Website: walmart
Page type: order-returns
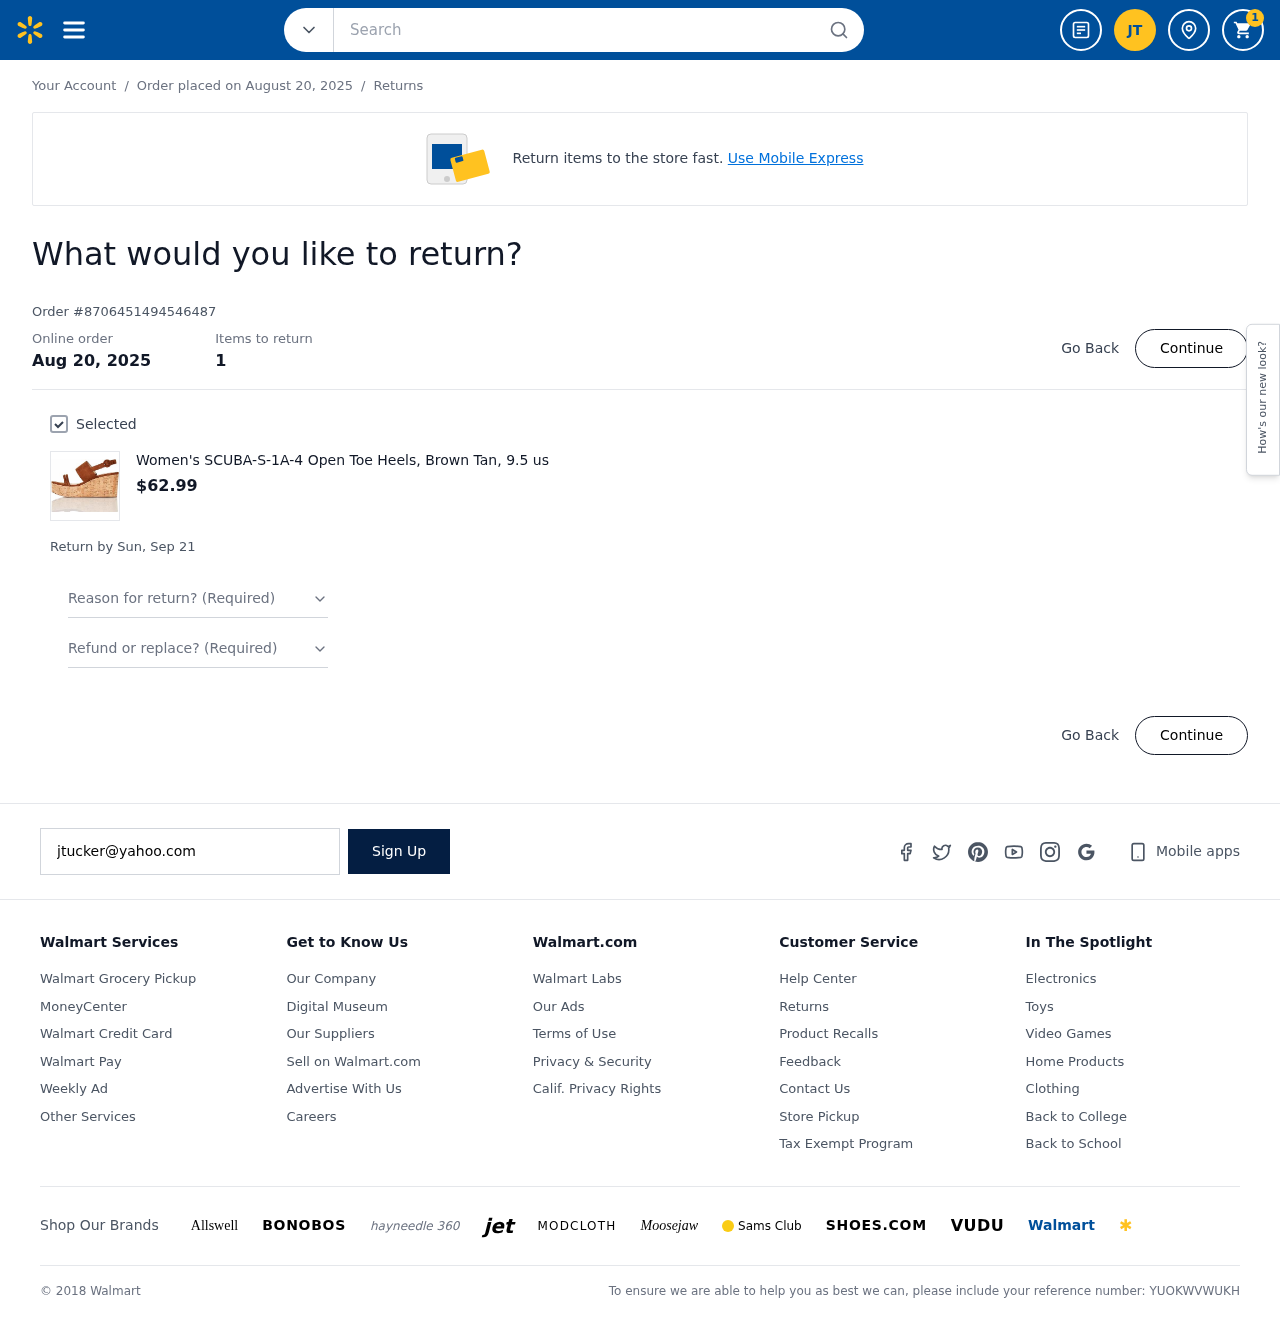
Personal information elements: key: PII_EMAIL
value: jtucker@yahoo.com
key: PII_INITIALS
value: JT
Product elements: key: PRODUCT1_NAME
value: Women's SCUBA-S-1A-4 Open Toe Heels, Brown Tan, 9.5 us
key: PRODUCT1_PRICE
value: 62.99
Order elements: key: ORDER_NUM_ITEMS
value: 1
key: ORDER_DATE
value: Order placed on August 20, 2025
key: ORDER_DATE
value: Aug 20, 2025
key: ORDER_ID
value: Order #8706451494546487
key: ORDER_RETURN_BY_DATE
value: Return by Sun, Sep 21
Search elements: key: HEADER_SEARCH
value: Search